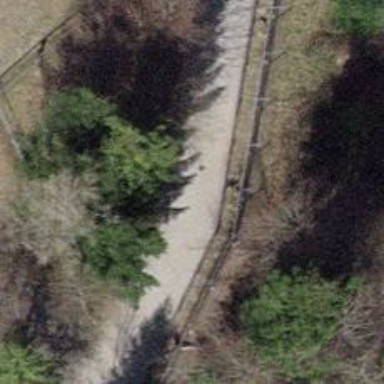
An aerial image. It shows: Compacted footway.